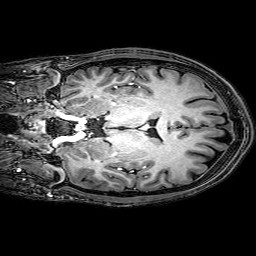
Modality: T1w
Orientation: coronal
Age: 21
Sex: male
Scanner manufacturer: philips
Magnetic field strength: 3 T
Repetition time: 0.009 s
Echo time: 0.0035 s